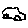
Label: car